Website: apple
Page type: payment
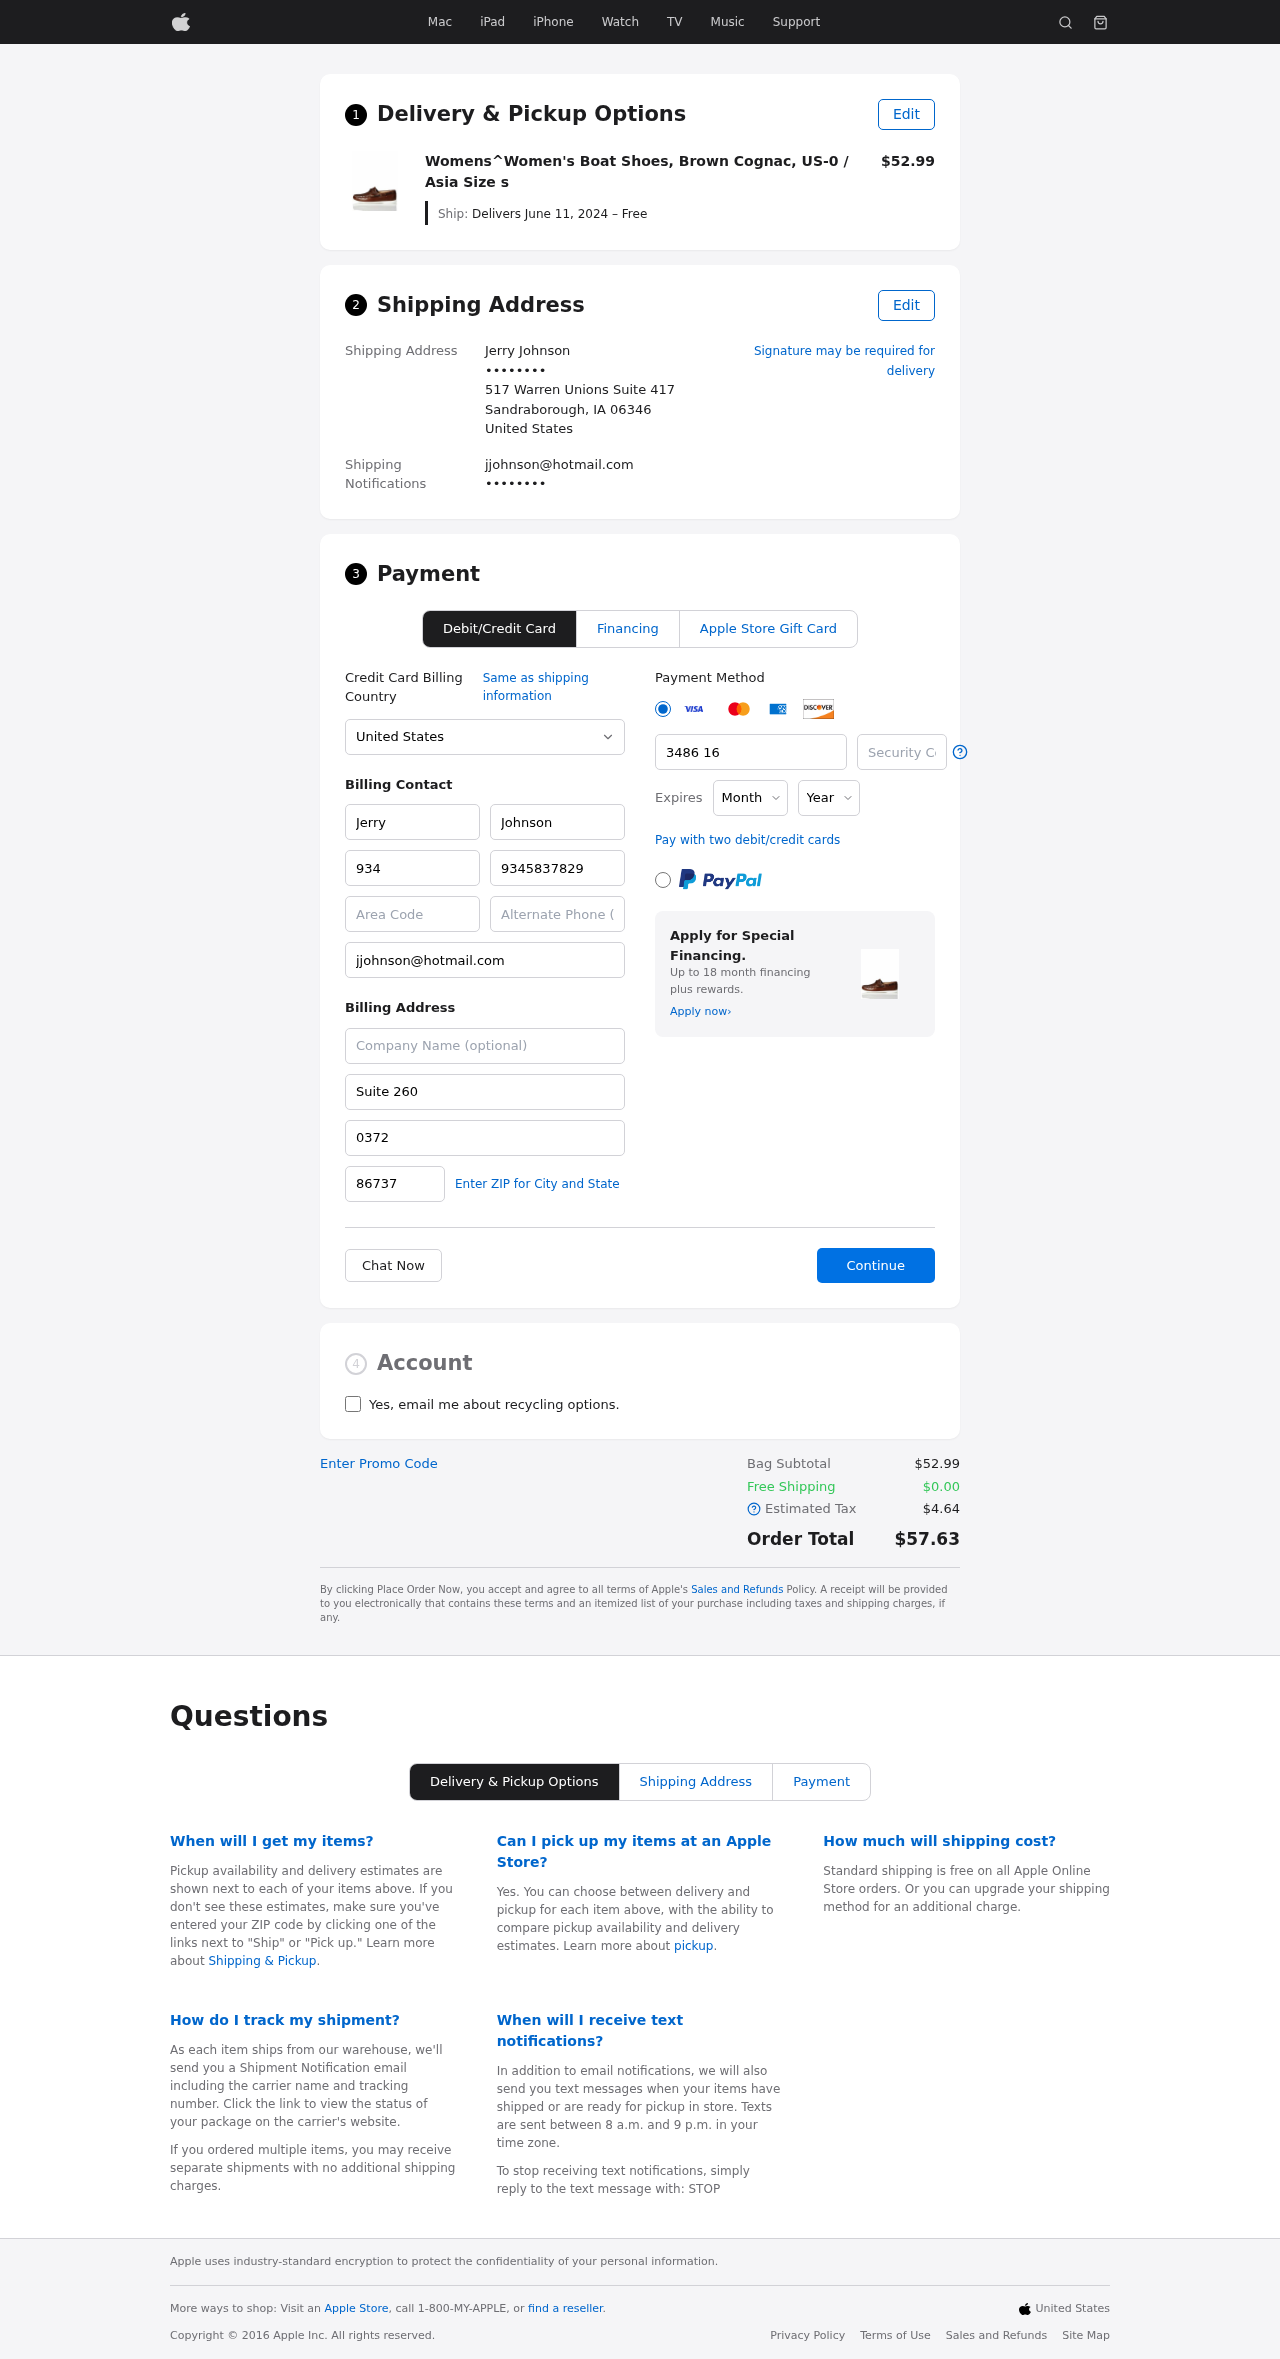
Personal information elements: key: PII_CARD_CVV
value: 1940
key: PII_CARD_EXPIRY_MONTH
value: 06
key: PII_CARD_EXPIRY_YEAR
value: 29
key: PII_CARD_NUMBER
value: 3486 1679 6255 226
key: PII_CITY_STATE_ZIP
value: Sandraborough, IA 06346
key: PII_COUNTRY
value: United States
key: PII_EMAIL
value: jjohnson@hotmail.com
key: PII_EMAIL2
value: jjohnson@hotmail.com
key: PII_FIRSTNAME
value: Jerry
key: PII_FULLNAME
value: Jerry Johnson
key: PII_LASTNAME
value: Johnson
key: PII_PHONE3
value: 9345837829
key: PII_PHONE_AREA
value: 934
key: PII_POSTCODE2
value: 86737
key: PII_SECURITY_CODE
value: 0372
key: PII_STREET
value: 517 Warren Unions Suite 417
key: PII_STREET2
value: Suite 260
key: PII_PHONE
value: ••••••••
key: PII_PHONE2
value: ••••••••
Product elements: key: PRODUCT1_NAME
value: Womens^Women's Boat Shoes, Brown Cognac, US-0 / Asia Size s
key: PRODUCT1_PRICE
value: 52.99
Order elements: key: ORDER_DELIVERY_DATE
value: Delivers June 11, 2024 – Free
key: ORDER_SUBTOTAL
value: $52.99
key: ORDER_SHIPPING_COST
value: $0.00
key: ORDER_TAX
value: $4.64
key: ORDER_TOTAL
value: $57.63